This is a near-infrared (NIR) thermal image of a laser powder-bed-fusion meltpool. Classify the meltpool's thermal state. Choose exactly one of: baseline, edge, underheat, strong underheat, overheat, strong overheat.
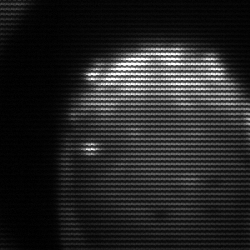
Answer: edge